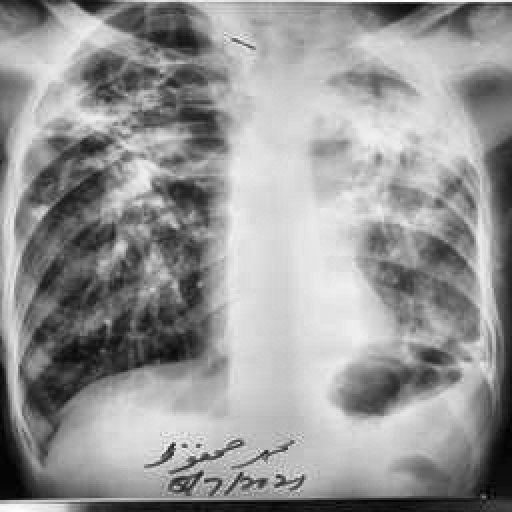
Finding: TUBERCULOSIS